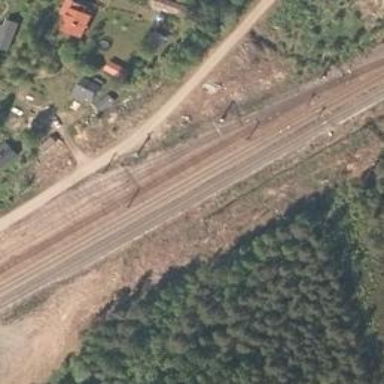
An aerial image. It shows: Railway siding with rails.